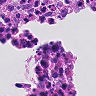
Metastatic tissue present: yes